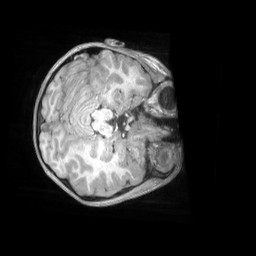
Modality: T1w
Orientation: axial
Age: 8
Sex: male
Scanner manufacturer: siemens
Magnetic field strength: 3 T
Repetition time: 2.53 s
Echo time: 0.00164 s